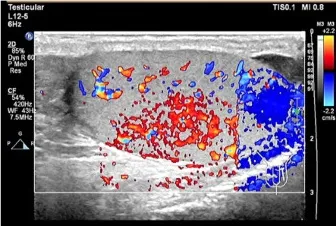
Ultrasound image of the testis. Ultrasound image of the left testis.
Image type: radiology (ultrasound)